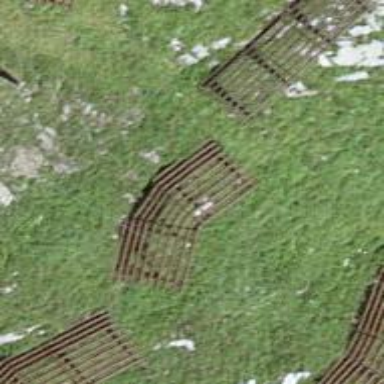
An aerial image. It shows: Structure designed for avalanche protection.